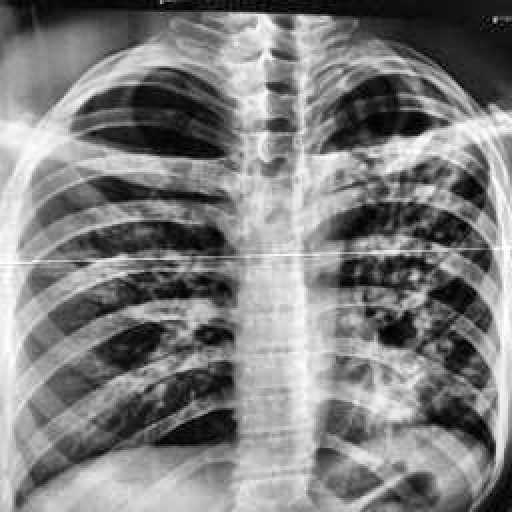
Finding: TUBERCULOSIS